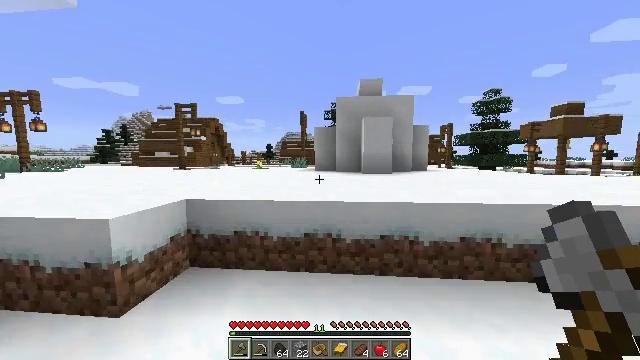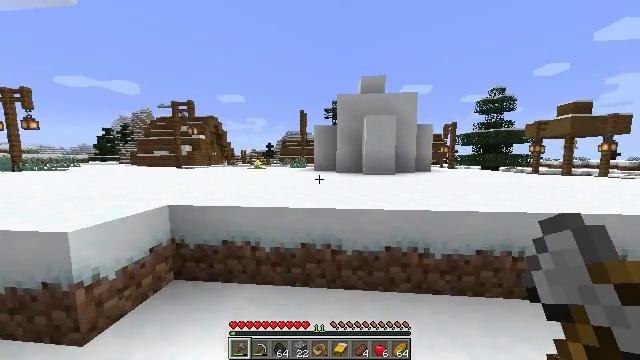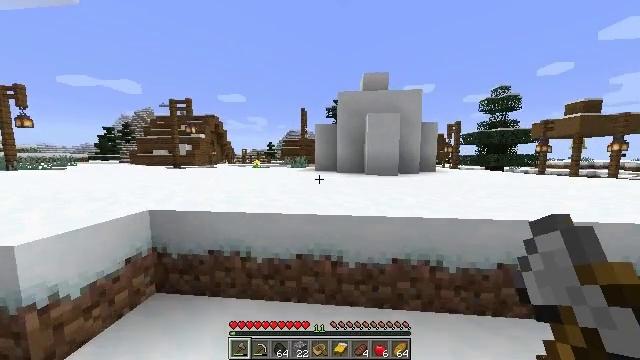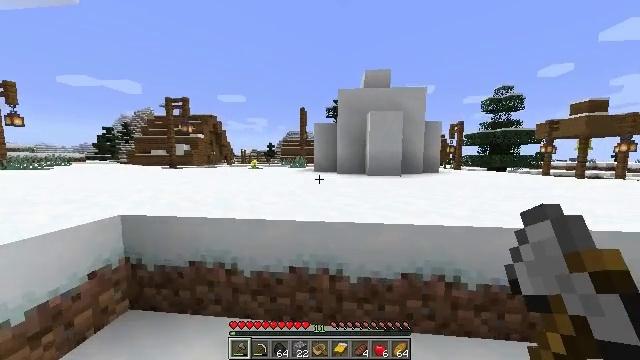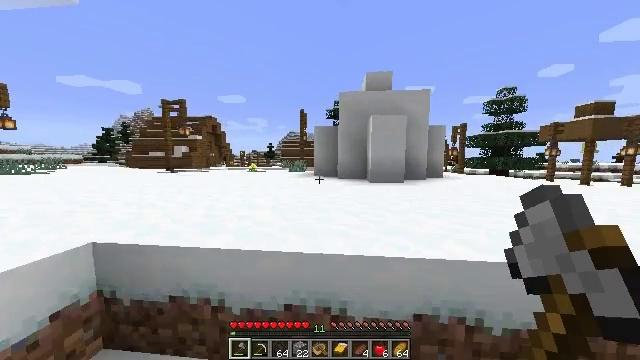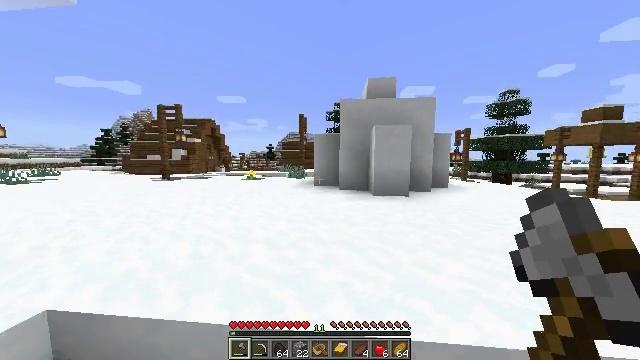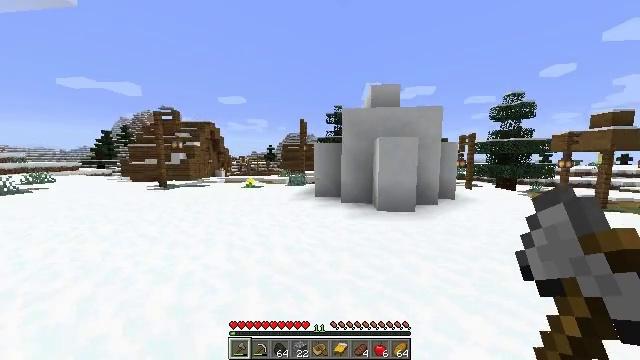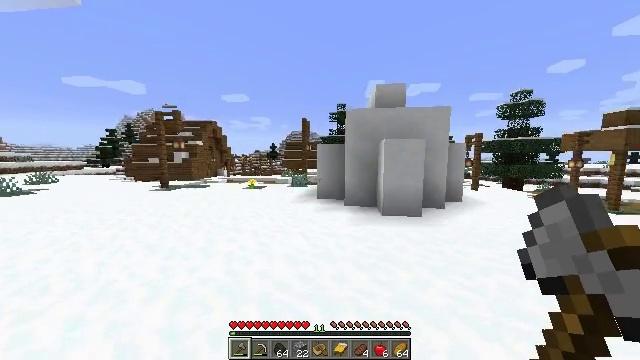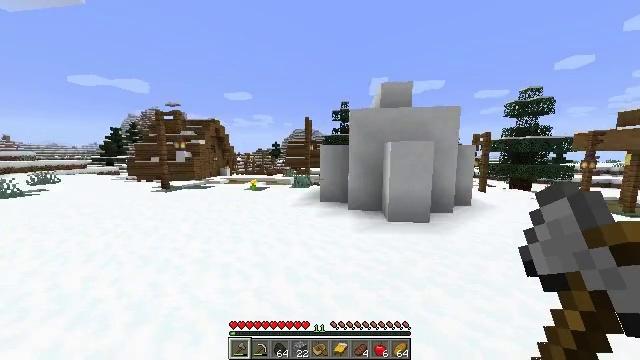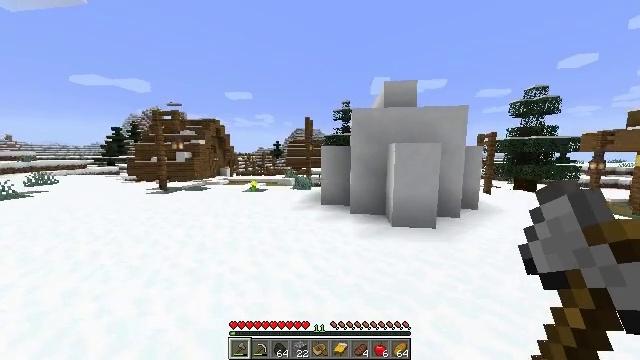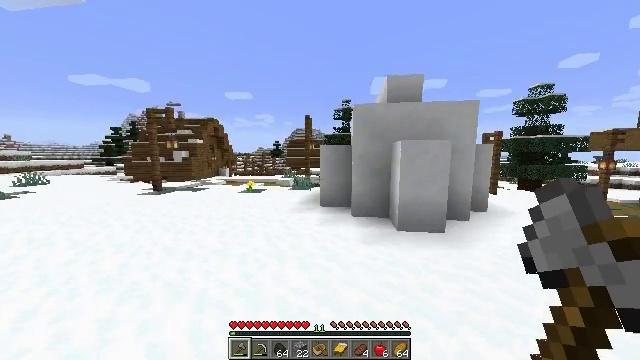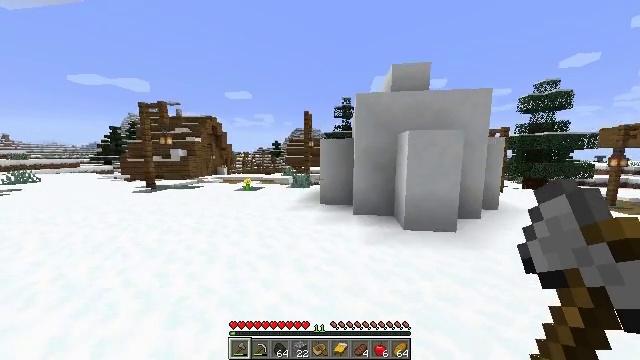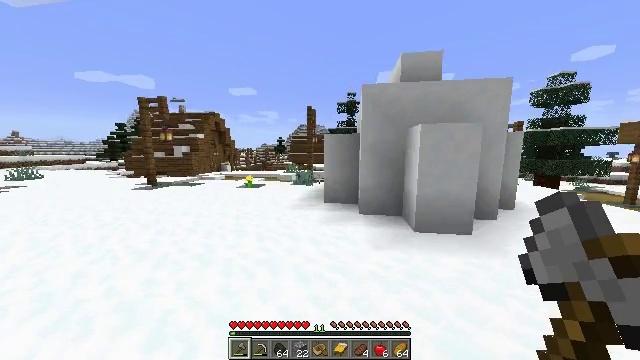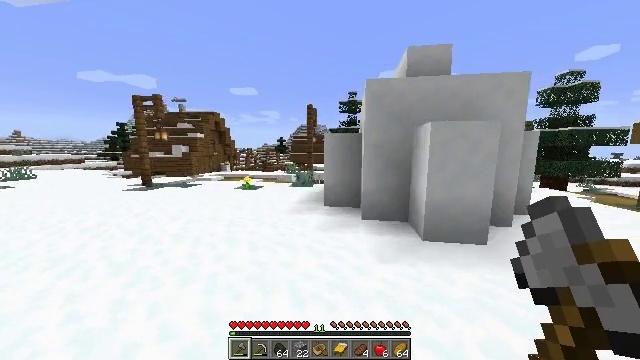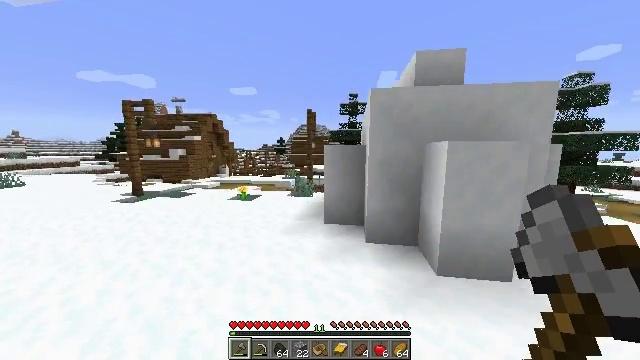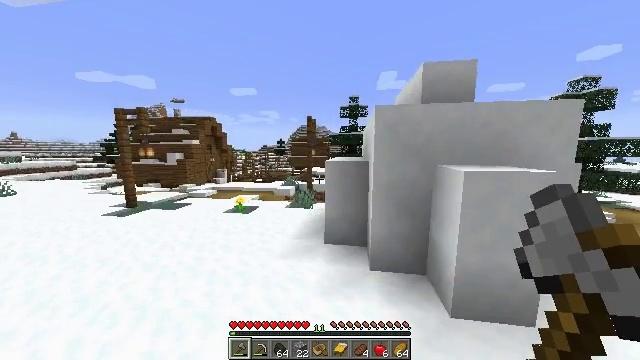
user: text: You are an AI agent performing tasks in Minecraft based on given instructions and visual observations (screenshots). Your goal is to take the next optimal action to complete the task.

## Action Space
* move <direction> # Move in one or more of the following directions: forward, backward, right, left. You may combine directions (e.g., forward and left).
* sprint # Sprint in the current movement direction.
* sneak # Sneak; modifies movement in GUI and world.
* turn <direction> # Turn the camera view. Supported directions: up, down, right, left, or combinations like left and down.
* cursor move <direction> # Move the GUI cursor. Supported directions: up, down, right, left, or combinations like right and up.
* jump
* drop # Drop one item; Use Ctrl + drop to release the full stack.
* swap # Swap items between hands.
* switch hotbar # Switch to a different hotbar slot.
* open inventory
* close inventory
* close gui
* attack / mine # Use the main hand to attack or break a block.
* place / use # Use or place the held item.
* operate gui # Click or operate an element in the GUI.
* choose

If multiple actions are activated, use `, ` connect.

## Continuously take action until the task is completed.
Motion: motion action
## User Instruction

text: Gather stripped spruce log from the tree.
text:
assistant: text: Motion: move forward
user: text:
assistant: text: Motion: move forward, sprint
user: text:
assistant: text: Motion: move forward, sprint
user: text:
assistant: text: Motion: move forward, sprint, jump
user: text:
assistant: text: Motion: move forward, sprint, jump
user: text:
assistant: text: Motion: move forward, sprint, jump
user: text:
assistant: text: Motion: move forward, sprint, jump
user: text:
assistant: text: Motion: move forward, sprint, jump
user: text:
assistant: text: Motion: move forward, sprint, jump
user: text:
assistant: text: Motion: move forward, sprint, jump
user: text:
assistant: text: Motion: move forward, sprint, jump
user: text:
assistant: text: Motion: move forward, sprint, turn left, jump
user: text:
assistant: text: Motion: move forward, sprint, jump
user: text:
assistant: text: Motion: move forward, sprint, jump
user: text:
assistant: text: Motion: move forward, sprint, jump
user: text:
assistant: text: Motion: move forward, sprint, jump
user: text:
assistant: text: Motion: move forward, sprint, jump
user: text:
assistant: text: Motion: move forward, sprint, turn left and down, jump
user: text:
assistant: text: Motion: move forward, sprint, turn down, jump
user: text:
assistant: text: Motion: move forward, sprint
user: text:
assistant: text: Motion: move forward, sprint
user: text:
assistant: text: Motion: move forward, sprint
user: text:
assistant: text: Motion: move forward, sprint
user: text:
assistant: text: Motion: move forward, sprint
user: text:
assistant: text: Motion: move forward, sprint
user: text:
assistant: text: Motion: move forward, sprint
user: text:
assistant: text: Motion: move forward, sprint
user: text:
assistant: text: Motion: move forward, sprint
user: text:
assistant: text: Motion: move forward and move left, sprint
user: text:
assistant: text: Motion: move forward and move left, sprint, turn right and down